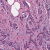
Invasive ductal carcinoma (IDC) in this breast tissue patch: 1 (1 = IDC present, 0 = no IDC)